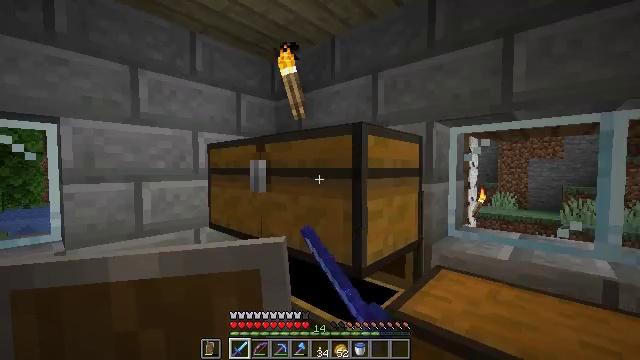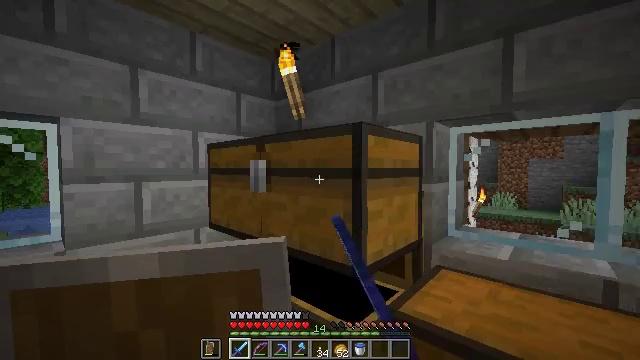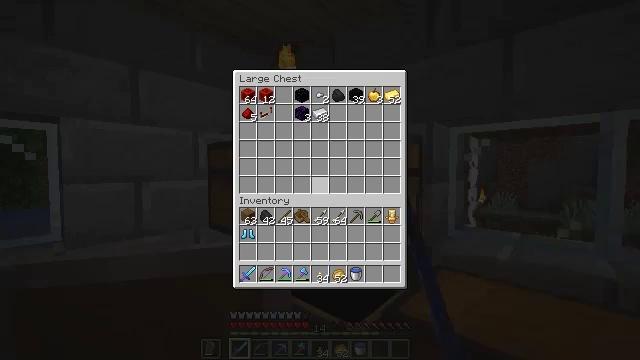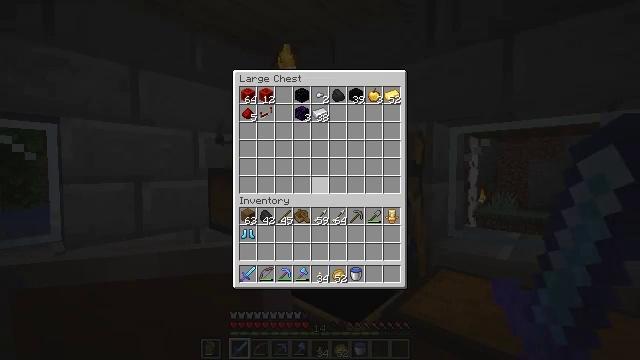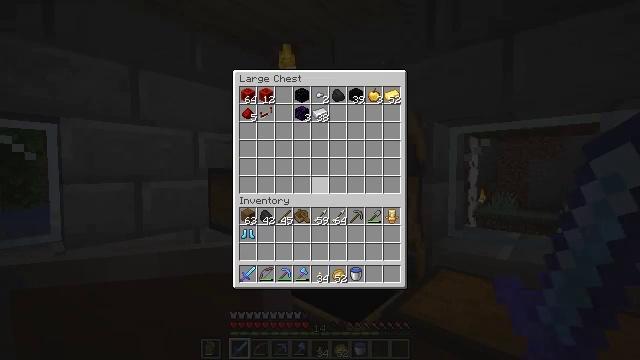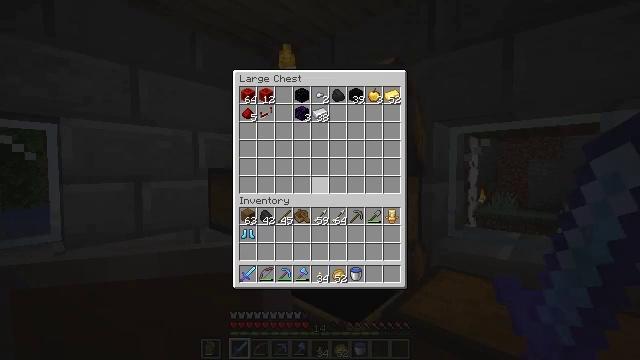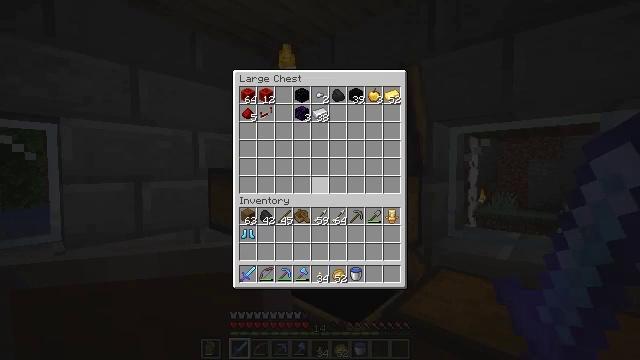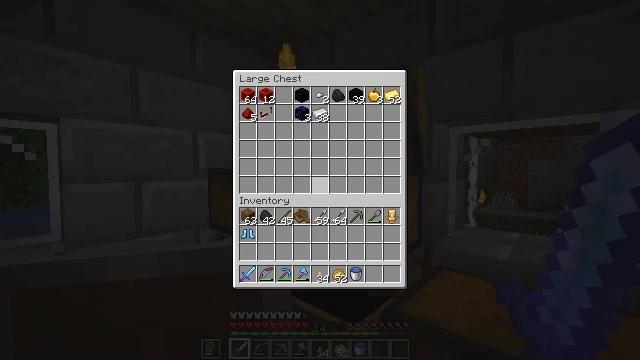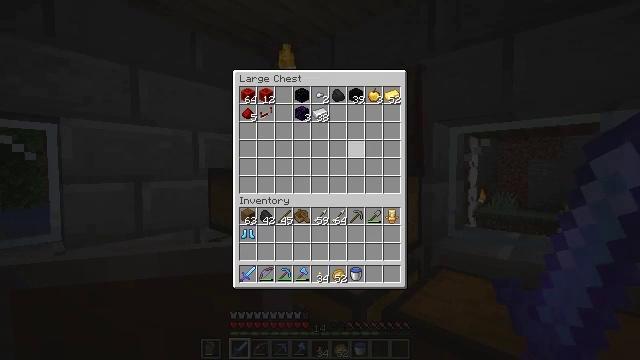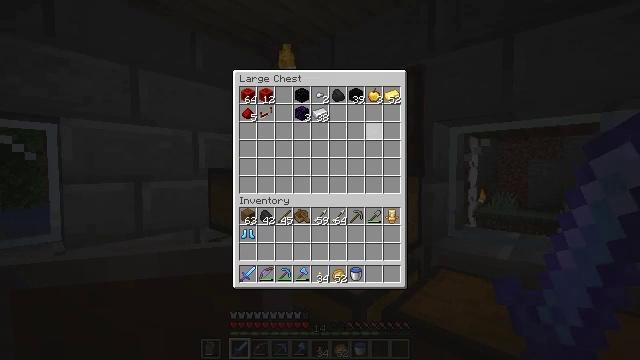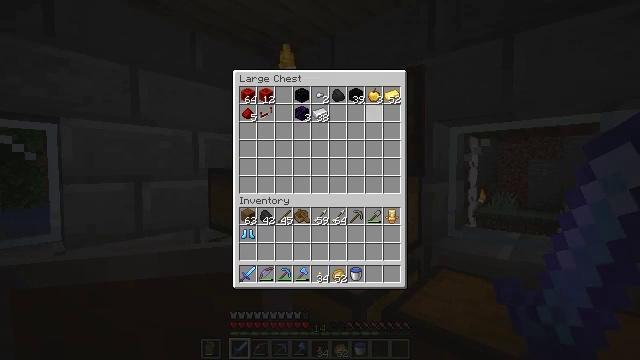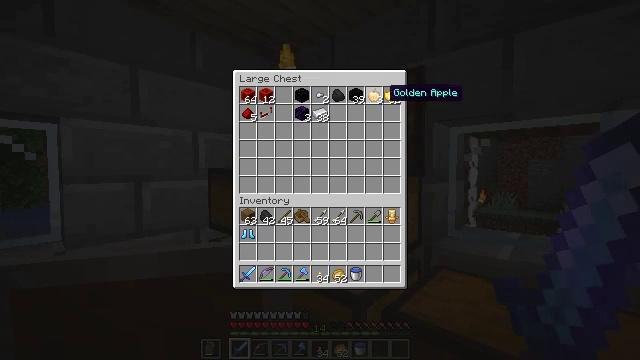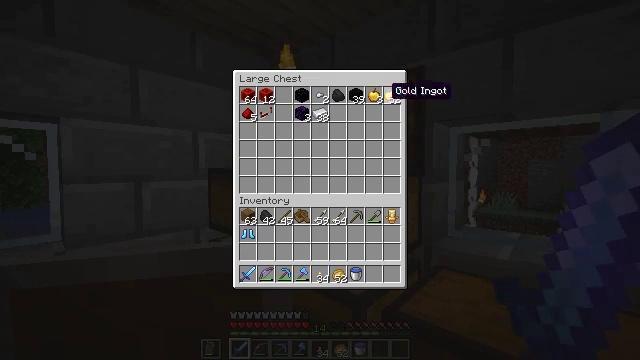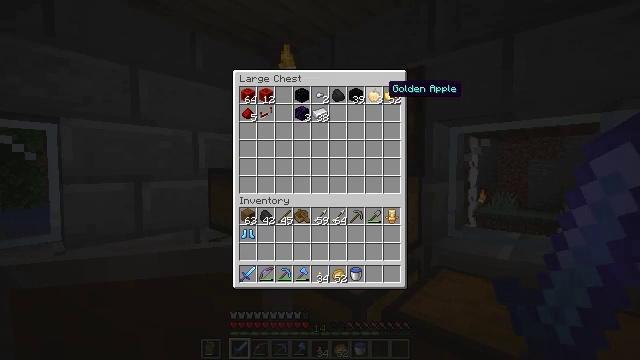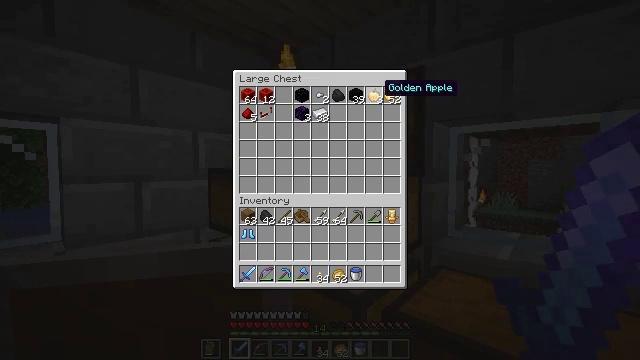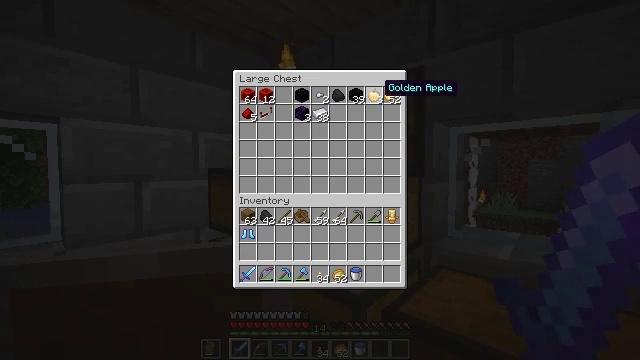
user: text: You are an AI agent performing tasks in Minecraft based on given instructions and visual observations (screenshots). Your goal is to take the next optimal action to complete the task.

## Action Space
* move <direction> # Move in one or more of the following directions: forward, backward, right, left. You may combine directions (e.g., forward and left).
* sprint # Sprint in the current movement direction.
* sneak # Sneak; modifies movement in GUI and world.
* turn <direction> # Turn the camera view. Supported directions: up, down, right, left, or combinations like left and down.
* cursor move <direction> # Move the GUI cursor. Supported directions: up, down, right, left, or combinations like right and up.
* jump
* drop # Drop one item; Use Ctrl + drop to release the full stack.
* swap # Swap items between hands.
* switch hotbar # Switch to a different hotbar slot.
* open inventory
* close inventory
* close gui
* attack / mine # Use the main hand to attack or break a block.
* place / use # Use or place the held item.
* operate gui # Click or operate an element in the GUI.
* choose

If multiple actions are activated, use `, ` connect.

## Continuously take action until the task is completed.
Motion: motion action
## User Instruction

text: Interact with the crafting table to make a cauldron.
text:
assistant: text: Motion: no_op
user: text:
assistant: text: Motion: no_op
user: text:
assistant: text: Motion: no_op
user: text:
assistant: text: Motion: no_op
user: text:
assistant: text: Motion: no_op
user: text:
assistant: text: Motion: no_op
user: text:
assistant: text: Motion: no_op
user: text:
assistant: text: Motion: cursor move right and up
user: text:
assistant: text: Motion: cursor move right and up
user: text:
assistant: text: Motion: cursor move up
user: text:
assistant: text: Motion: cursor move right and up
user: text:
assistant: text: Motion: no_op
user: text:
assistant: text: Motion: no_op
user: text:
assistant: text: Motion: no_op
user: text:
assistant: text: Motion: no_op
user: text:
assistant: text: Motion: no_op
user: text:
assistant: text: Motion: no_op
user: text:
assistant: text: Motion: operate gui
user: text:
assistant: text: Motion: operate gui
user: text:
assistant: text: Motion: no_op
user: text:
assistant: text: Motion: no_op
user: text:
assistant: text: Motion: cursor move left and down
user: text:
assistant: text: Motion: cursor move left and down
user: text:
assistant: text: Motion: cursor move down
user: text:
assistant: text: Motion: cursor move left
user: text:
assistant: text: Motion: cursor move left and down
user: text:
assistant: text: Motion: cursor move left and down
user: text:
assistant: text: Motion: no_op
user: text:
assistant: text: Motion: no_op
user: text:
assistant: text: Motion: no_op